Question: I am suprised when i upload my music app to 'AppStore' and got this following warning messages.
I used following codes that change the indexBar Background color in my 'UITableView'.
'''
[[self tableViewMain] setSectionIndexColor:[UIColor redColor]];
[[self tableViewMain] setSectionIndexBackgroundColor:[UIColor clearColor]];
'''

What is that and how can i solve it?
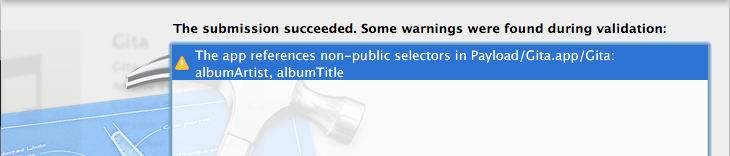
Answer: It means you have used a private API, That not public one. Apple will generally reject your app if you use this because they are not permitted and if Apple changes the internal system (included this undocumented code) it can crash your app. And people would leave negative reviews.
Please check the Update of you used third-Party Private API Download Latest SDK of it and use this into you existing Project. Hope your Issue solve.